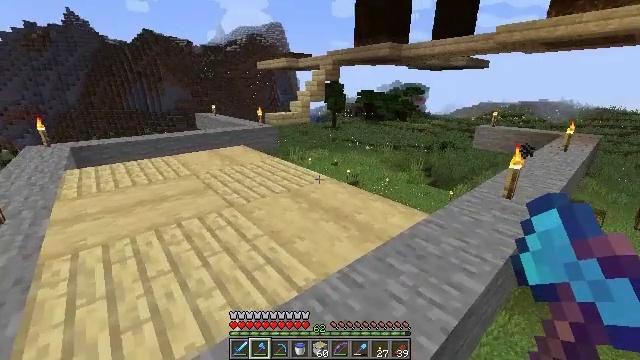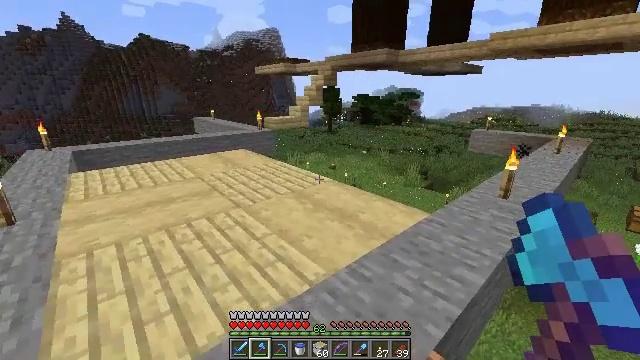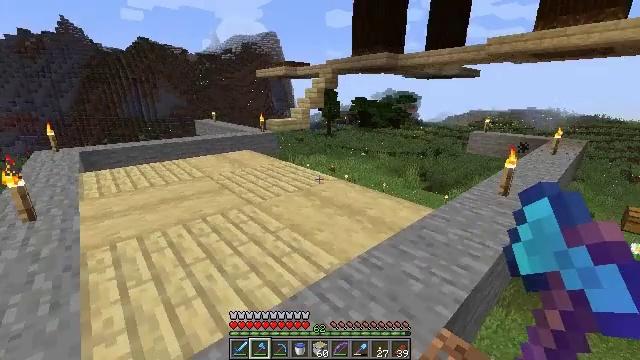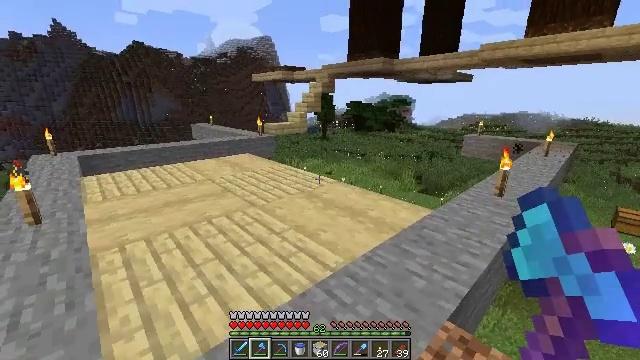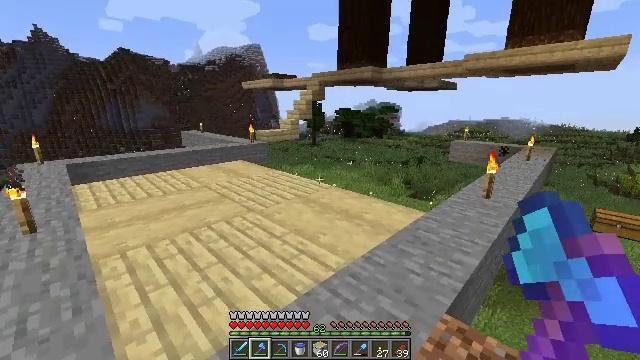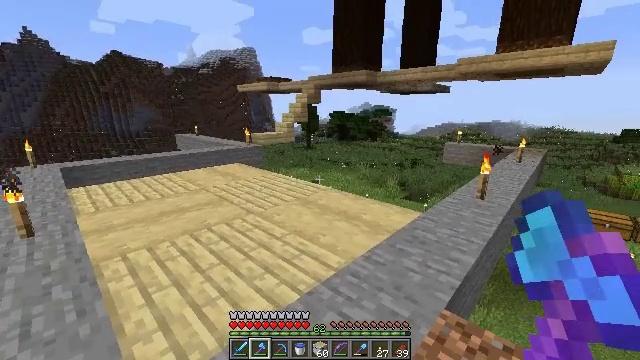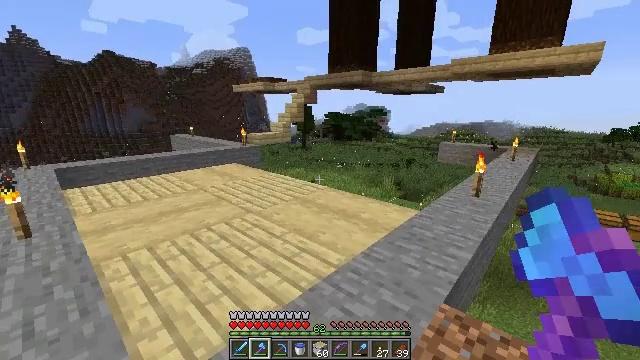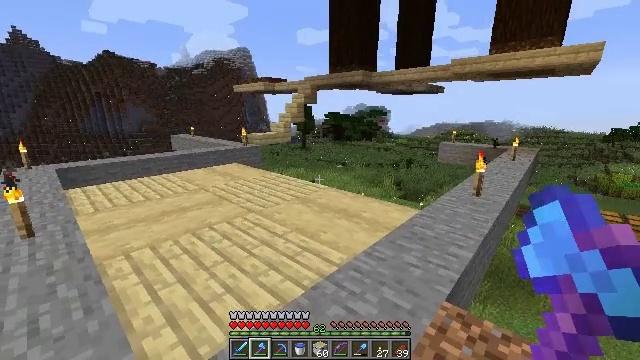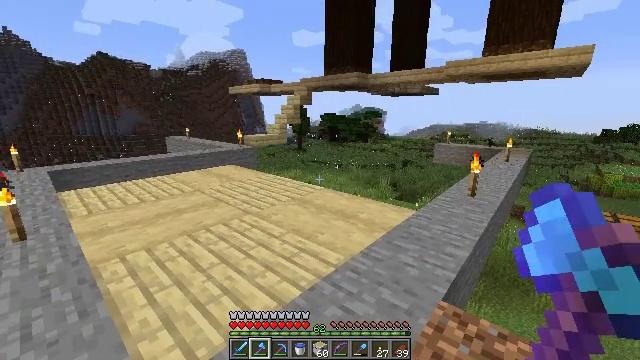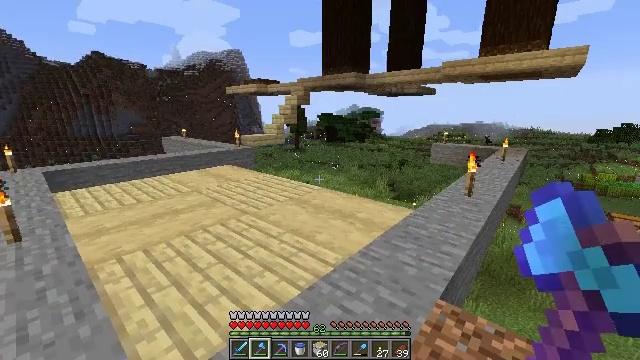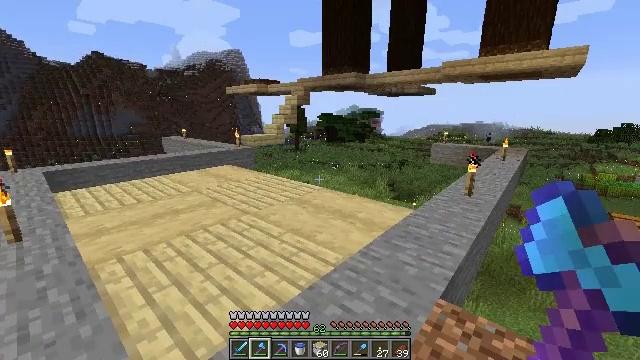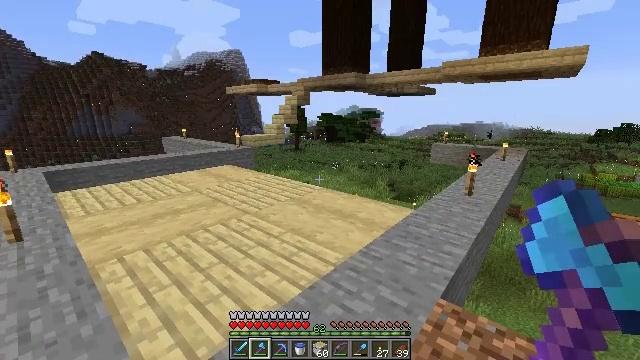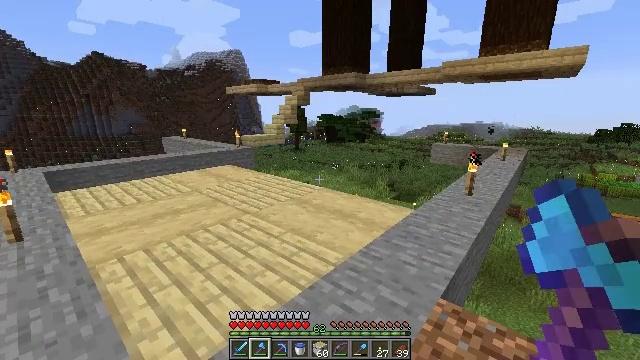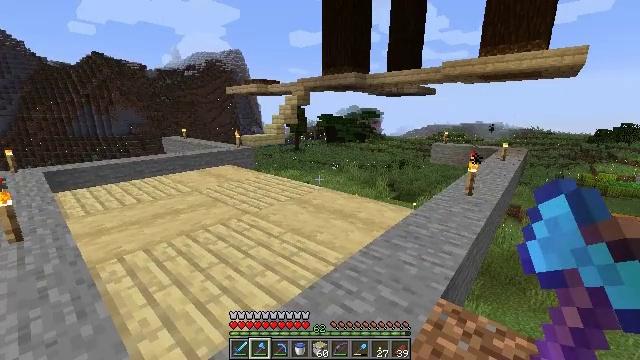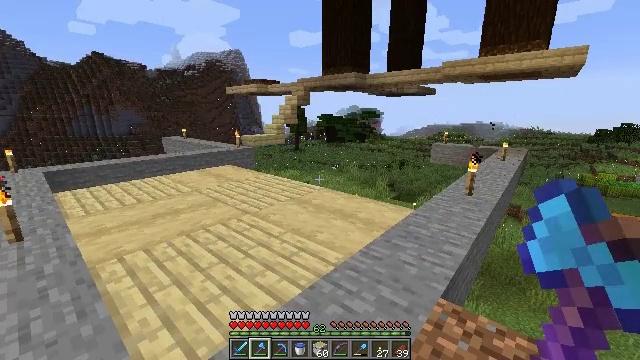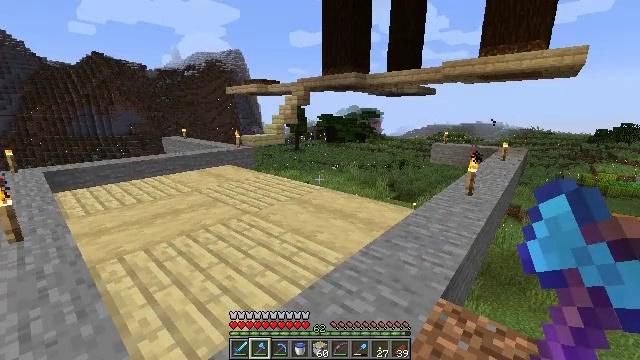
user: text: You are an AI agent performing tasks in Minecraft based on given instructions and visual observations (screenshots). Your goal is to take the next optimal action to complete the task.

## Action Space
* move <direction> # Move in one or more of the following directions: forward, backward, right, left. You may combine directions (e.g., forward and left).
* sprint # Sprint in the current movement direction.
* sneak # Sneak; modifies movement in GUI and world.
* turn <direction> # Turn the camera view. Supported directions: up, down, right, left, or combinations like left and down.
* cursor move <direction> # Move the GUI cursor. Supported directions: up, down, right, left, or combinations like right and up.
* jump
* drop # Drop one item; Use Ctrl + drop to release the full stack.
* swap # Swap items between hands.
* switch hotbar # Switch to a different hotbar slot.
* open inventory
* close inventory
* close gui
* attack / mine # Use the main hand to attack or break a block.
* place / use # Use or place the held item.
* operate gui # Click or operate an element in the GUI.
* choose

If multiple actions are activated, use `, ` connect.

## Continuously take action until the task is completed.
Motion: motion action
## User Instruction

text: Attack the birch planks to recycle them.
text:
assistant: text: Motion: move back and move left
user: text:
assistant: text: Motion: move back and move left
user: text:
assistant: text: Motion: move back and move left, turn right
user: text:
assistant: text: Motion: turn right and up
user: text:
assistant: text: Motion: turn right
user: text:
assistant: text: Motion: turn right
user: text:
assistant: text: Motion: no_op
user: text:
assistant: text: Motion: no_op
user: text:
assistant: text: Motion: no_op
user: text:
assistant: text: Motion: no_op
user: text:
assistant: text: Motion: no_op
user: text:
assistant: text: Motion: no_op
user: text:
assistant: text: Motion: no_op
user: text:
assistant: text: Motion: no_op
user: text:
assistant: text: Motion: no_op
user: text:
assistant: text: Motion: no_op
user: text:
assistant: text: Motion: no_op
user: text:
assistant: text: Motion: no_op
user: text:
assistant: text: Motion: no_op
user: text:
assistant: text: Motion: no_op
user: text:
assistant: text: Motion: no_op
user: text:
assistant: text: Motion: no_op
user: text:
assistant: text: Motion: no_op
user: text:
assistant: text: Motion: no_op
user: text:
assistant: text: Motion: no_op
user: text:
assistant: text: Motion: no_op
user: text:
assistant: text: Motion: no_op
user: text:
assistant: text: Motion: no_op
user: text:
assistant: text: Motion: no_op
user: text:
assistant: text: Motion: no_op